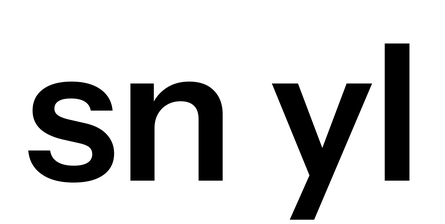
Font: InstrumentSans_SemiBold